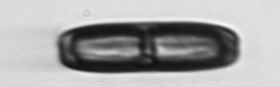
Label: Ephemera